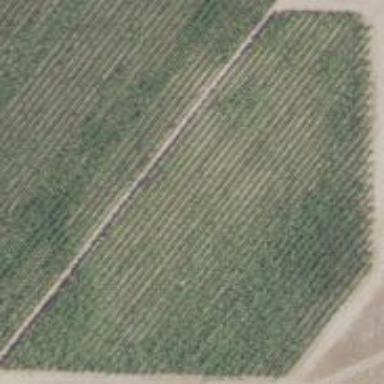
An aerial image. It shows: Vineyard with grape crops.